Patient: sex M, age 76
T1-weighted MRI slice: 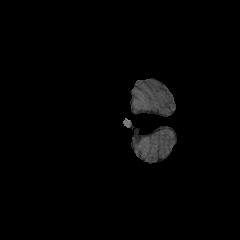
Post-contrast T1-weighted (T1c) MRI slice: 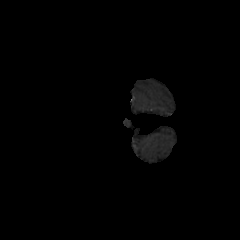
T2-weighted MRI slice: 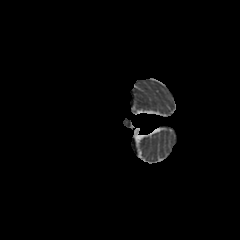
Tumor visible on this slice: no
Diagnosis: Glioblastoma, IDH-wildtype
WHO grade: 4